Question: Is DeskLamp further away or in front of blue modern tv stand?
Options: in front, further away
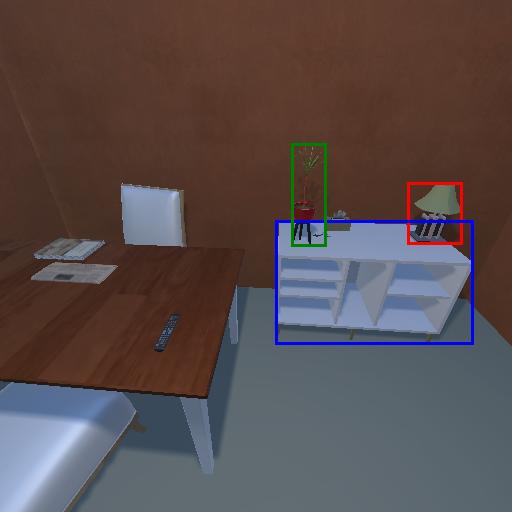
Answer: in front